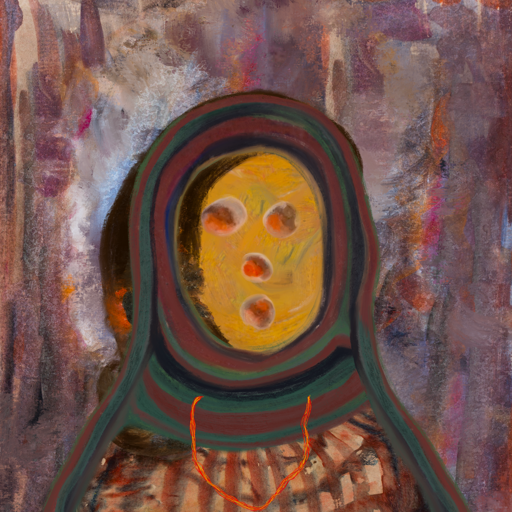
Background: Hypocrite, Head And Neck Front: After_Raid, Face Front: Rupkatha, Bust: Orphan, Hair Front: Gypsy_Queen, Head Accessory: After_Raid_Scarf, Second Necklace: Gypsy_Mother_2, Necklace: Blank, Baby: Blank